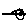
Label: circle